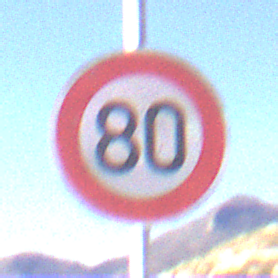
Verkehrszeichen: Geschwindigkeit80
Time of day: Midday
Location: Outdoor (Nature)
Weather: Clear
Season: NotSpecified
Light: Natural